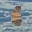
Label: 6